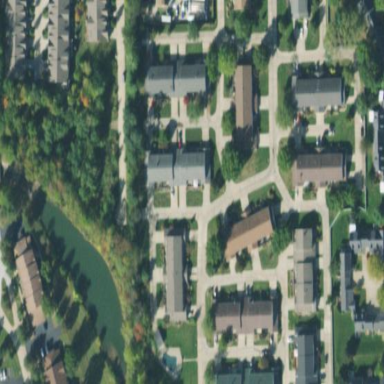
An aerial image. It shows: Residential area consisting of condominiums.